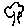
Label: tree